Question: Here's my current repository, and made it as my working directory.

As you can see, there's a BAT file, "backup.cmd" with the contents shown below:
'''
"C:\Program Files (x86)\Gitin\git.exe" add . && "C:\Program Files (x86)\Gitin\git.exe" commit -am "Periodic Backup %DATE%"
'''
Now, I am setting a task scheduler in Windows 7 that allows me to weekly create a backup to this repository. However, there's a problem when it comes to commiting changes in any of these files.
The problem is that, by running the BAT file, Git is unable to commit changes. The cause for it unable to commit changes is because of the ".git" folder residing in the working directory.
I have tried to use ".gitignore" and ".git/info/exclude" to ignore/exclude the ".git" directory, but it still fails to let me commit the changes. I do not know any other methods of ignoring/excluding the ".git" directory.
Can anyone help me on this? Thanks in advance.
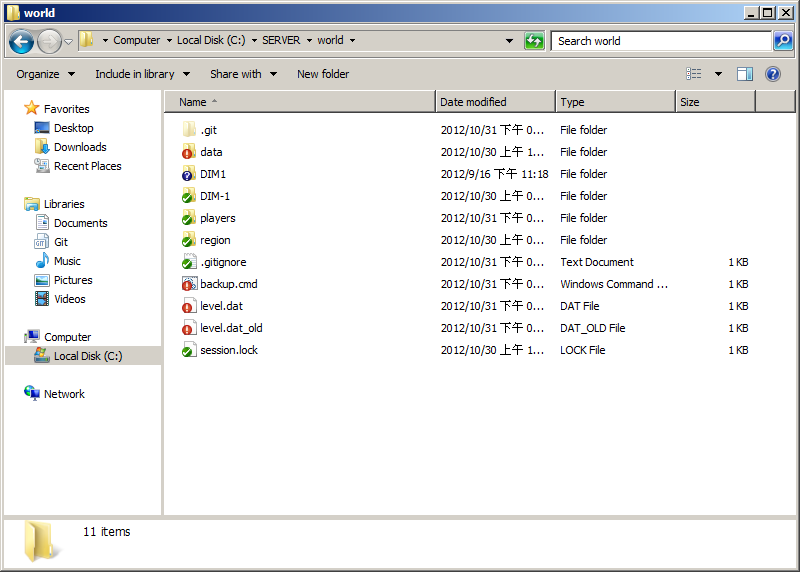
Answer: Thanks to @hammar, I now know what my problem is.
Because the Task Scheduler was running the batch file in a location where there's no GIT commands available to the command prompt (which means it was running the commands by its default location (C:\Windows\system32)), it would output an error saying that ".git" doesn't exists.
The fix is to change the location to the actual GIT repository, and then re-execute the batch commands, so that way the Task Scheduler knows what to do with them.